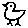
Label: bird